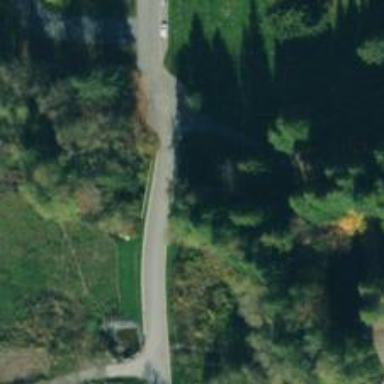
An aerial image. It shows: Culvert tunnel.